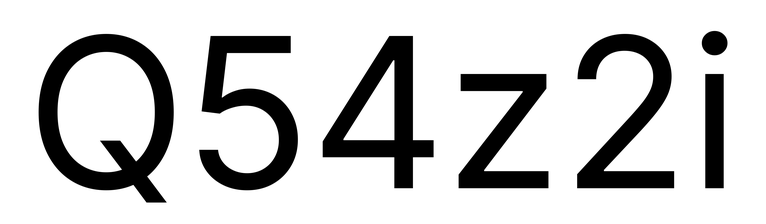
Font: Inter_Regular